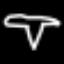
Label: diamond